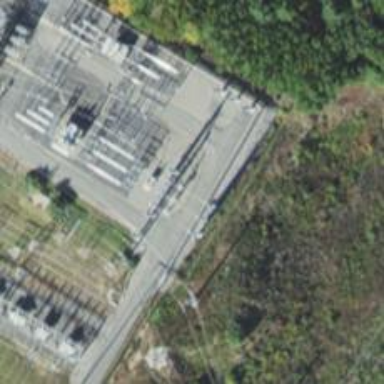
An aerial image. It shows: Switch for power supply.